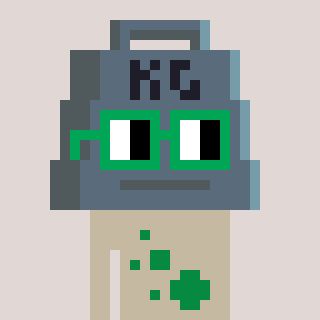
a pixel art character with square green glasses, a weight-shaped head and a bege-colored body on a warm background